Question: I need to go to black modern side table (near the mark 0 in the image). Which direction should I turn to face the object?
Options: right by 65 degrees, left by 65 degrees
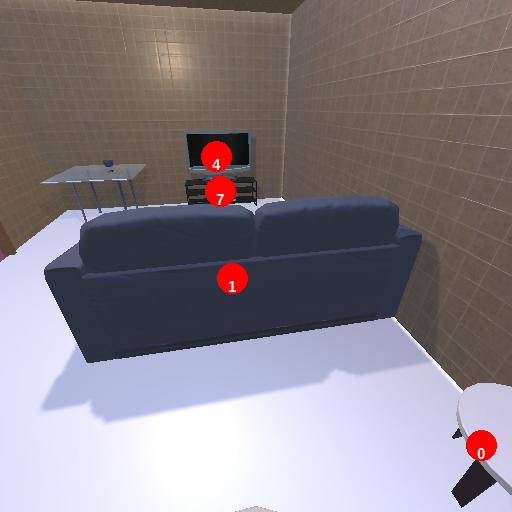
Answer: right by 65 degrees